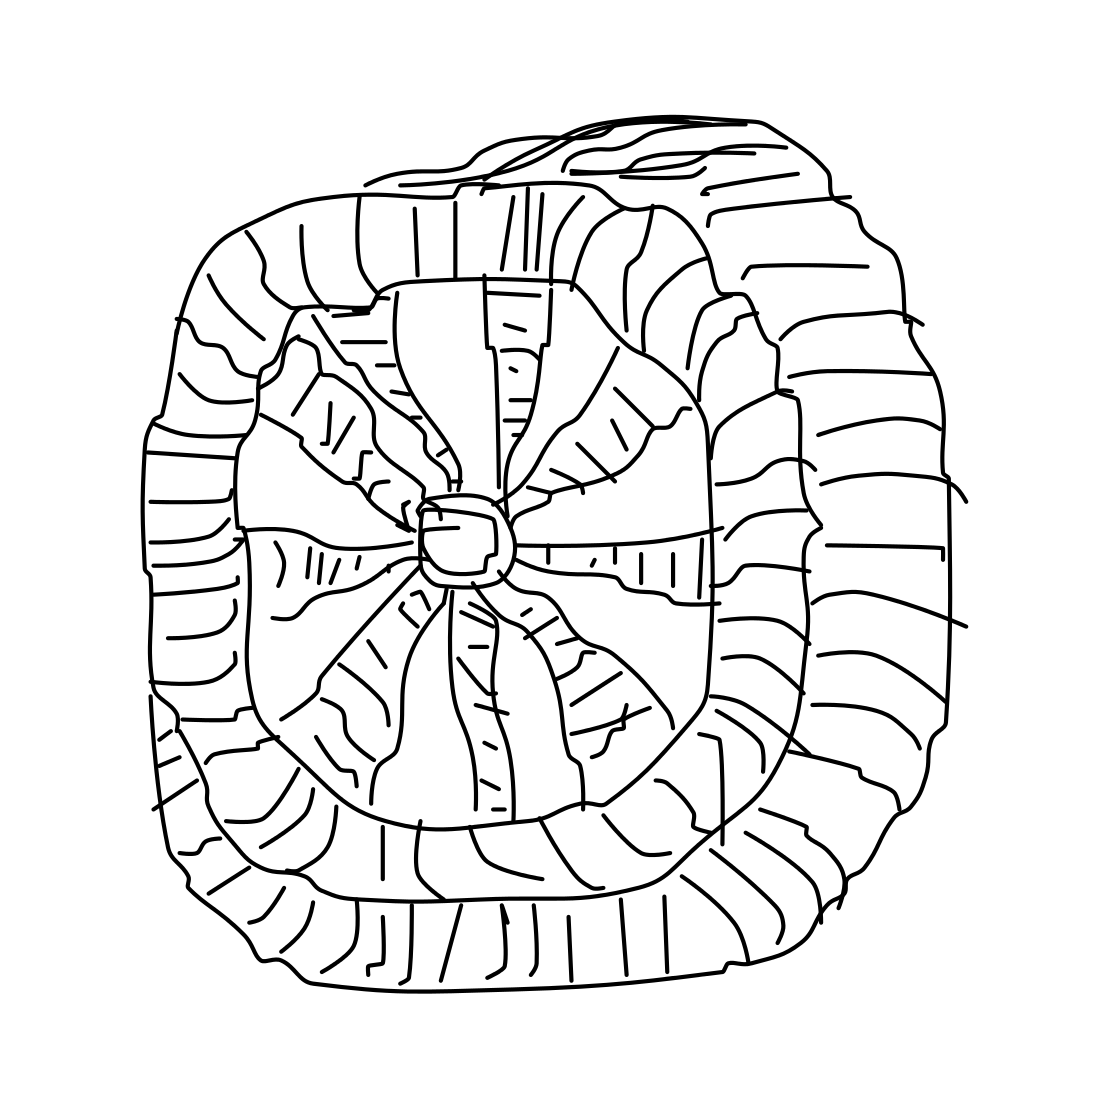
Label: wheel